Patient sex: F
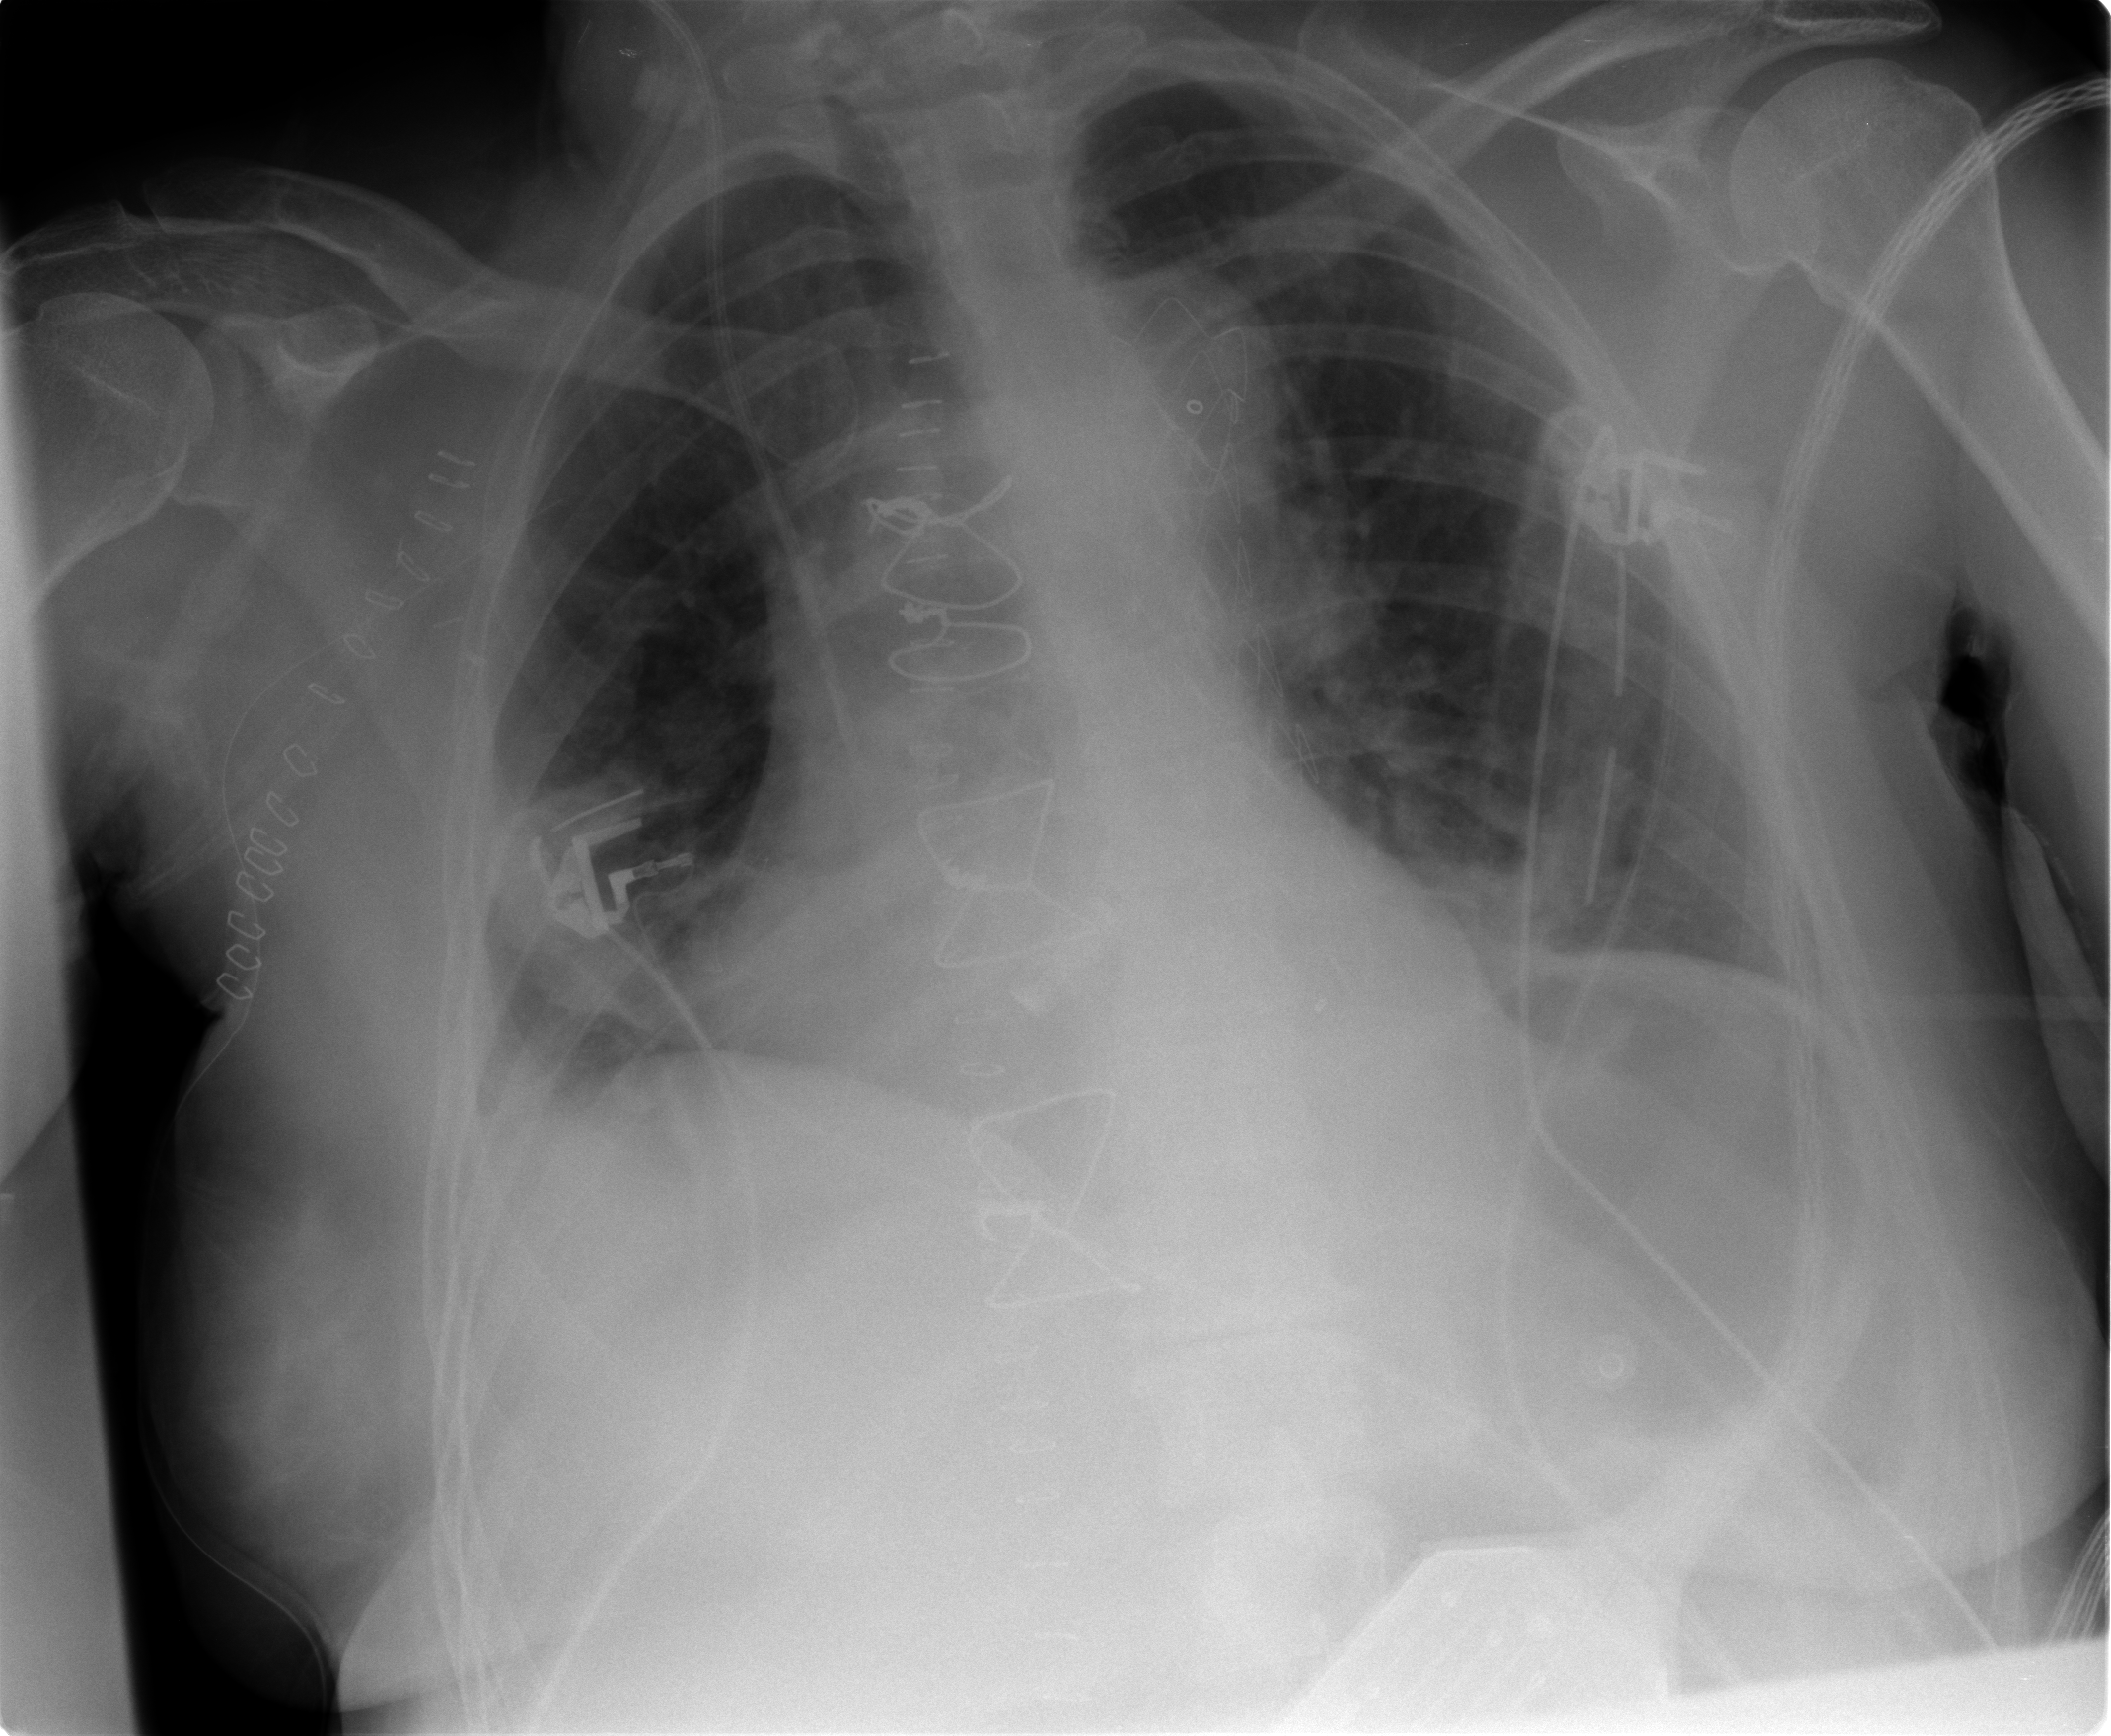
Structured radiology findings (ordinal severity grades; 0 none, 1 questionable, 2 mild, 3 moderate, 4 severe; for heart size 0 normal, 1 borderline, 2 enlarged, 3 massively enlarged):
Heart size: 0
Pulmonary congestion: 0
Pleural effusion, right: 0
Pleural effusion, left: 1
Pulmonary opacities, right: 0
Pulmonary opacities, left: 0
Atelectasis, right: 2
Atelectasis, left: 0